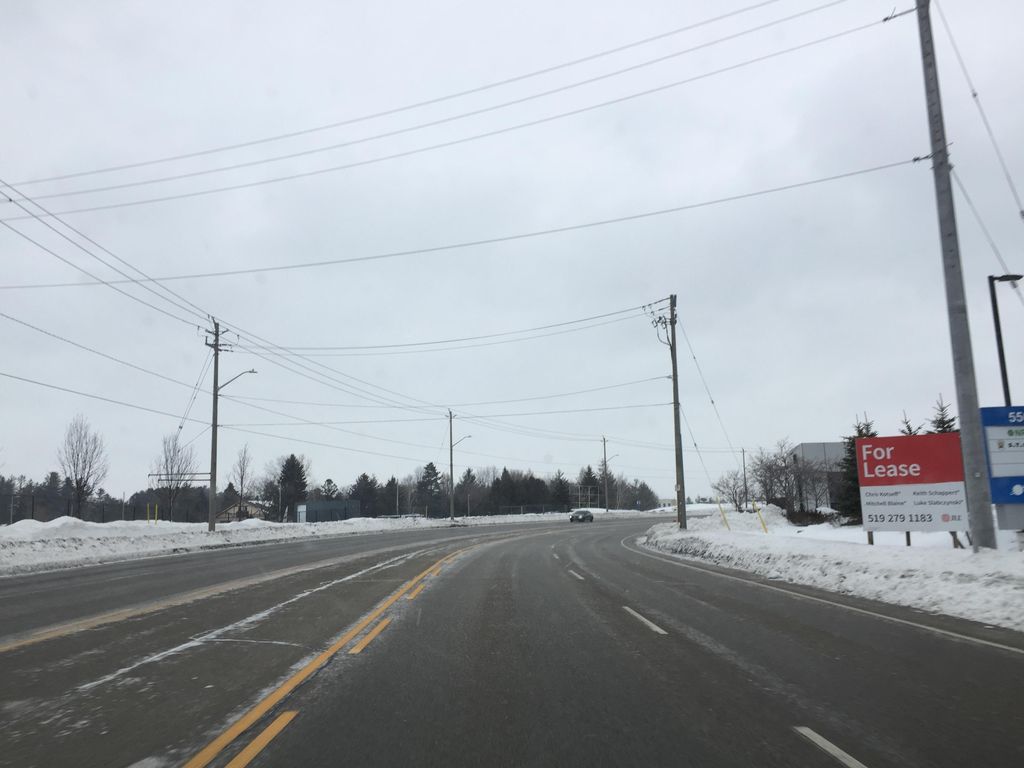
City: kitchener-waterloo